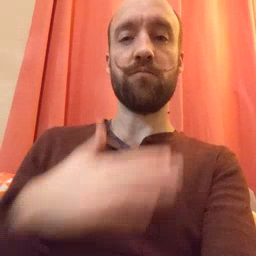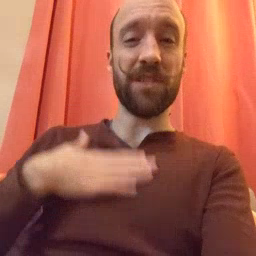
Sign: please